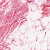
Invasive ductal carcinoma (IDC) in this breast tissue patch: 0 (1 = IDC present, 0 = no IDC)